Interaction volume radius: 5 \u00c5
Interaction volume height: 10 \u00c5
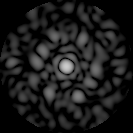
Disorder parameter: 0.883